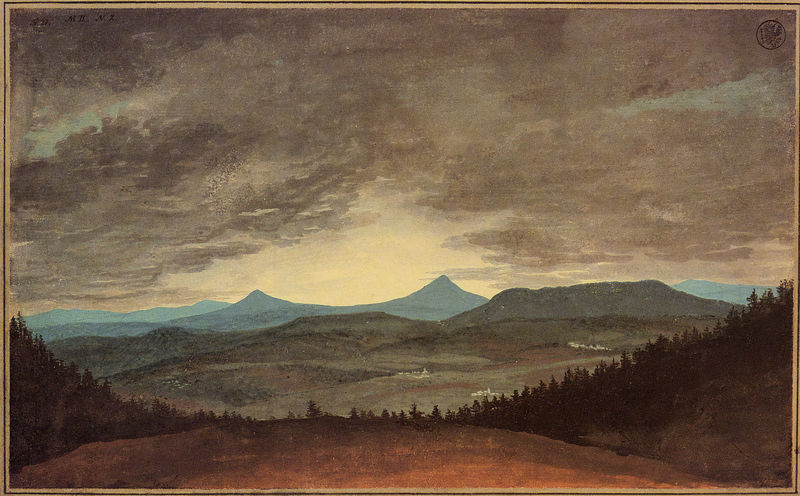
Titel: Die böhmischen Berge bei Dämmerung
Künstler: Karl Friedrich Schinkel
Standort: Berlin
Institution: Alte Nationalgalerie
Schlagwörter: baum, berg, blau, dunkel, gemälde, gewitter, himmel, wolken, aquarell, bäume, gelb, grün, landschaft, sand, abend, braun, grau, hintergrund, licht, orange, schwarz, vordergrund, weiss, ausblick, blick, rot, wiese, wolke, malerei, öl, dämmerung, ebene, feld, felder, ferne, horizont, häuser, hügel, morgen, natur, sonnenaufgang, weite, flach, sonne, wiesen, spitzen, tal, wald, anhöhe, oval, bewölkt, aussicht, düster, nachmittag, berge, bergspitzen, gebirge, gipfel, luftperspektive, sonnenuntergang, romantik, tannen, unwetter, finster, abendstimmung, betrachter, panorama, alpen, bergspitze, wälder, lichtung, stempel, nadelbaum, sehnsucht, romantisch, tannenwald, nadelwald, zipfel, verblauung, wipfel, rundung, wolkem, bergen, sonneuntergang, gouache, dörfer, mexiko, aben, plattform, dreieckskomposition, bruch, wolkenbruch, alb, casper david friedrich, bergzipfel, naelbäume